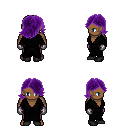
a pixel art fantasy rpg character, male body template, human, dark skin, gray robe, metal pants, purple swoop hairstyle, metal gloves, black shoes, four views (front, back, left, right), 2x2 character sprite sheet, small pixel art, hard edges, no anti-aliasing